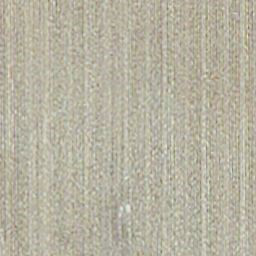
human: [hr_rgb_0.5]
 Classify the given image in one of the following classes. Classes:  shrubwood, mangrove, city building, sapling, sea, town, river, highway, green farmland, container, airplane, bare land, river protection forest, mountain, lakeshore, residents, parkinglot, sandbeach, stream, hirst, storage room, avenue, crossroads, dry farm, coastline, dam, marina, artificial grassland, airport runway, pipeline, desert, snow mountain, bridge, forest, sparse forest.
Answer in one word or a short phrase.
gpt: dry farm